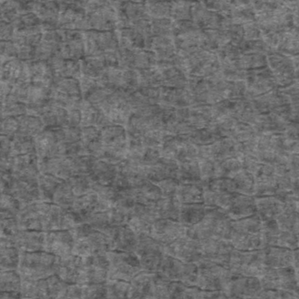
Label: frost